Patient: sex M, age 74
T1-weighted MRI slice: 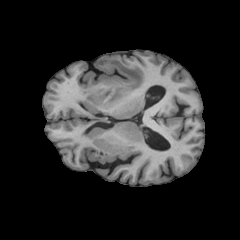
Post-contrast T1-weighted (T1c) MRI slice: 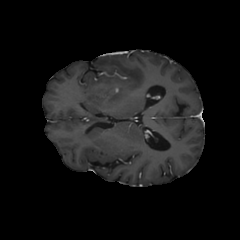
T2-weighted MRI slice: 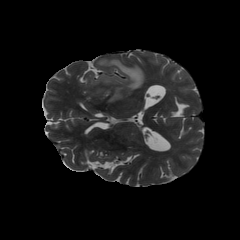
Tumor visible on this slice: yes
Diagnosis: Glioblastoma, IDH-wildtype
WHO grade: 4